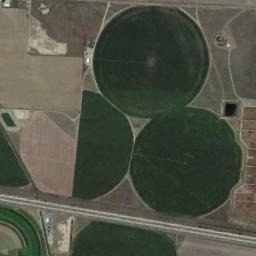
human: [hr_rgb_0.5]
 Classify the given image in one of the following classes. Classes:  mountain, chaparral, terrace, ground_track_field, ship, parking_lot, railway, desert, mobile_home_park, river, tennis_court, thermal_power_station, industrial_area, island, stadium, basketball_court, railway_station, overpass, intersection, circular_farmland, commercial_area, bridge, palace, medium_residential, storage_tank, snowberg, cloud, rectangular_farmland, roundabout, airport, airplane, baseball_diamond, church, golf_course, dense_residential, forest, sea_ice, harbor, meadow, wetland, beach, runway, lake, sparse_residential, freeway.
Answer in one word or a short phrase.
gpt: circular_farmland